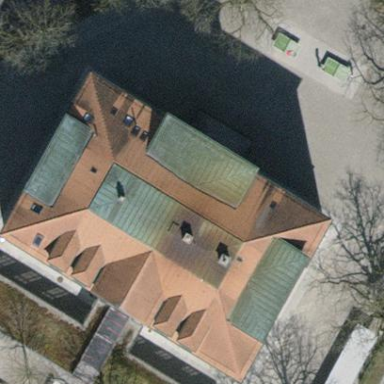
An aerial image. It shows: School building.